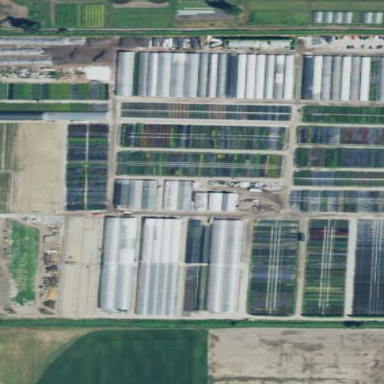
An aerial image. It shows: Plant nursery area.